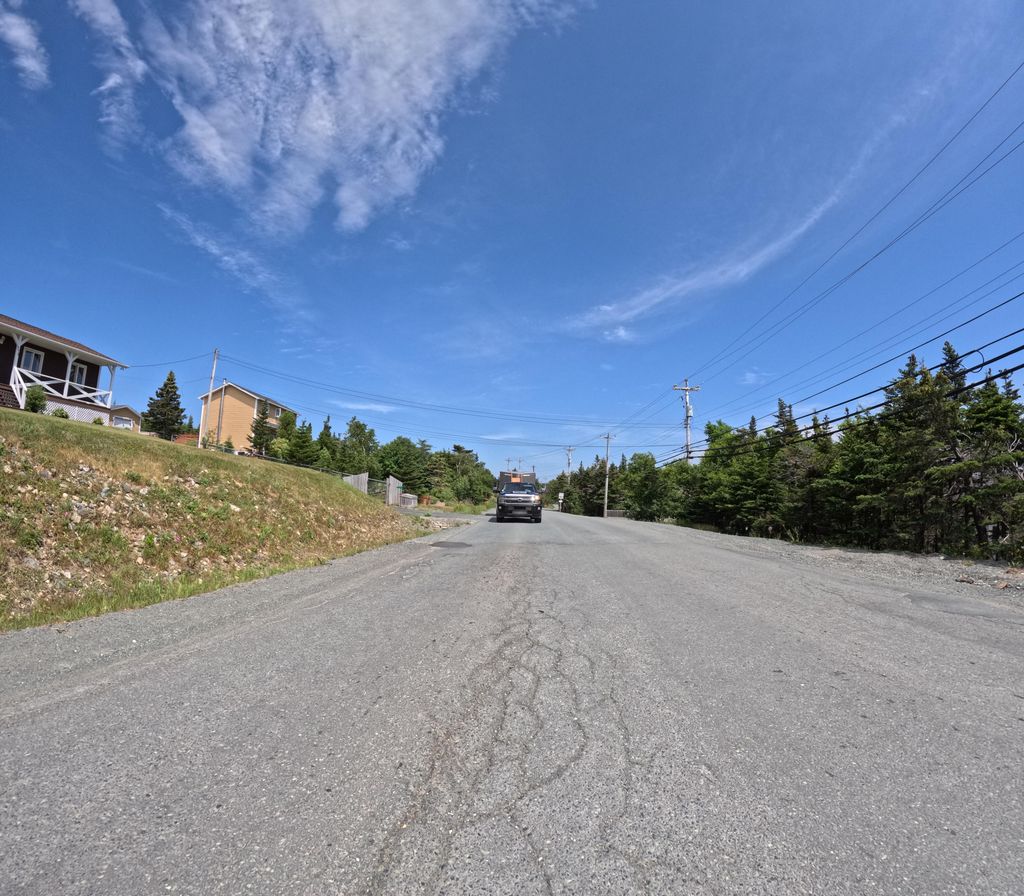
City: st_johns